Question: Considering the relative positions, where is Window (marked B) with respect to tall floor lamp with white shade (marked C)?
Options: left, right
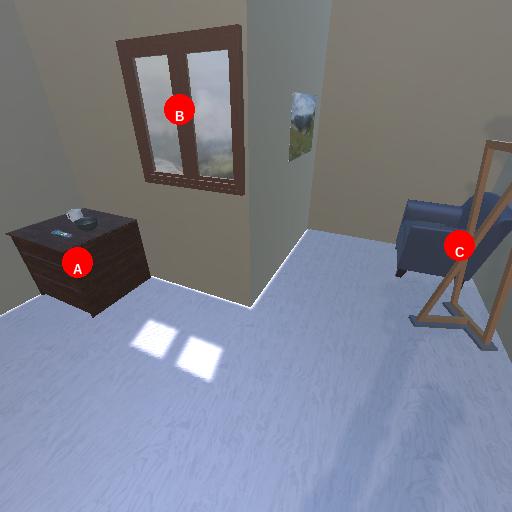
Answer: left